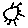
Label: sun